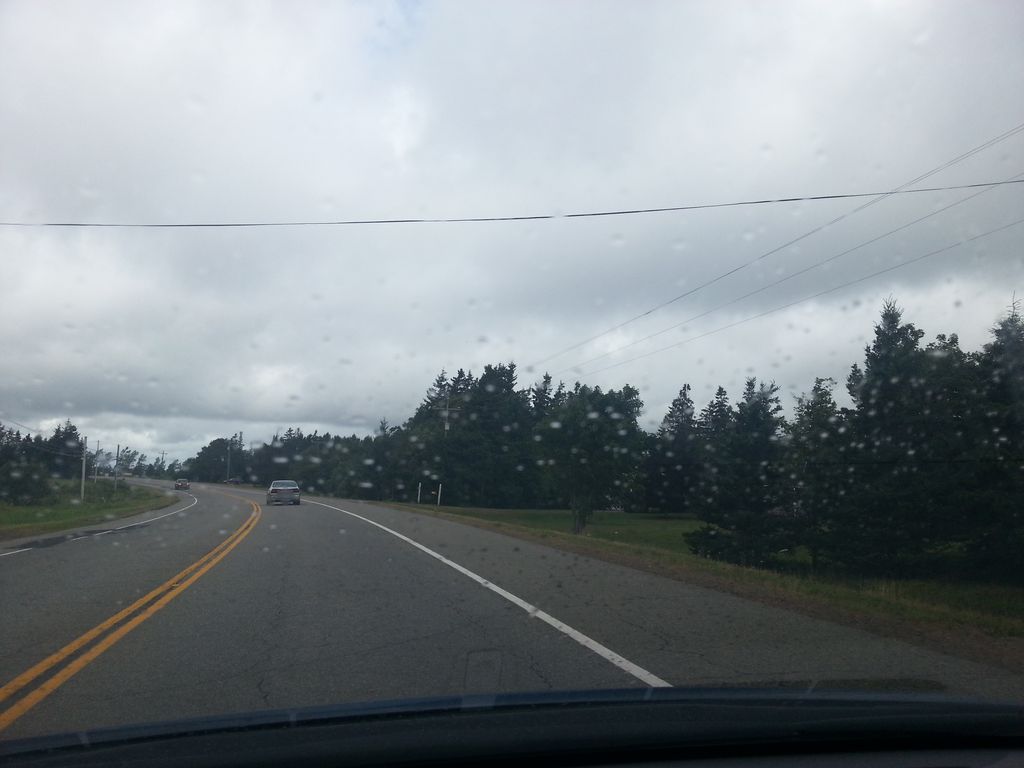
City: charlottetown